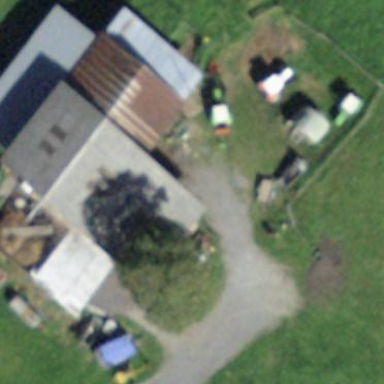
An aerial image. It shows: Barn.